Field crop: maize
Growth stage: 1
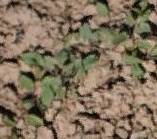
Species: convolvulus